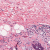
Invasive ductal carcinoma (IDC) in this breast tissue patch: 1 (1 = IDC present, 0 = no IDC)